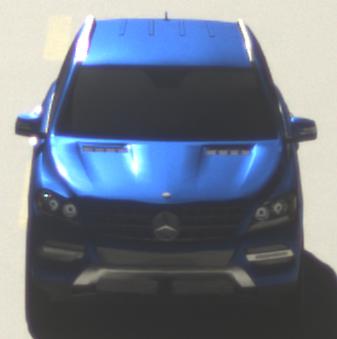
Make: Mercedes-Benz
Model: ML 350
Detailed model: M-Class (166)
Model produced from: 2011/11
Model produced until: 2014/10
Doors: 5
Color: blue
Road condition: dry road
Daytime: morning or afternoon
Contrast: high contrast